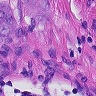
Metastatic tissue present: yes